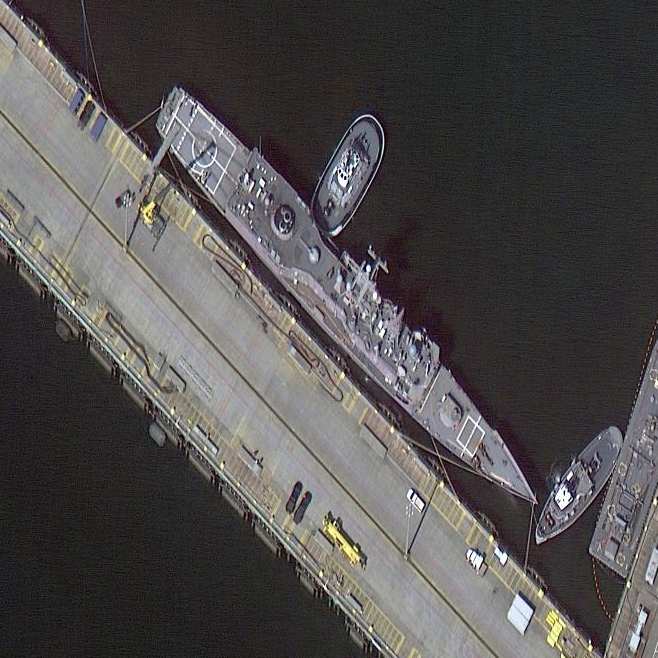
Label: cruiser